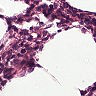
Metastatic tissue present: no